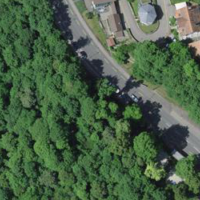
EUNIS habitat code: 53
Species observed at this site:
Allium ursinum
Hedera helix